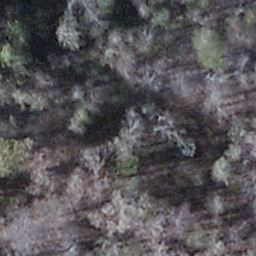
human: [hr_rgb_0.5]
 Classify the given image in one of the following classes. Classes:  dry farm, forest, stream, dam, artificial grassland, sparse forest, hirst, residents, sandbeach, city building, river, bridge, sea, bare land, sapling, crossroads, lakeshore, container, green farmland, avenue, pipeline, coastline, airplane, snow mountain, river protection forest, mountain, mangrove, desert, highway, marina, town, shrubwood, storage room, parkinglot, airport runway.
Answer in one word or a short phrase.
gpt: shrubwood